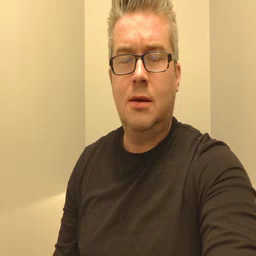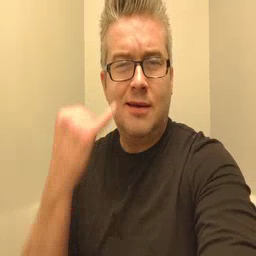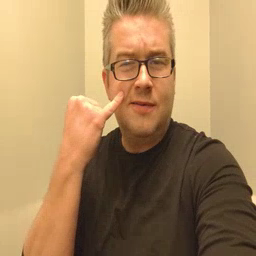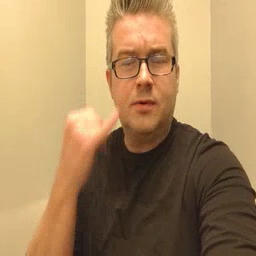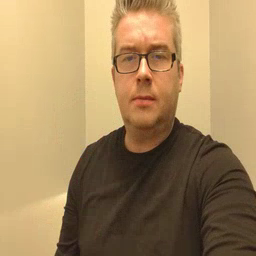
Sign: if